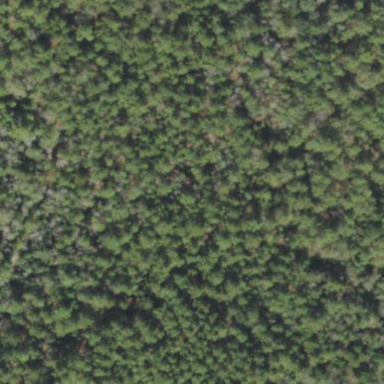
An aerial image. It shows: Needle-leaved woodland.